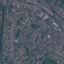
Land use / land cover class: Residential